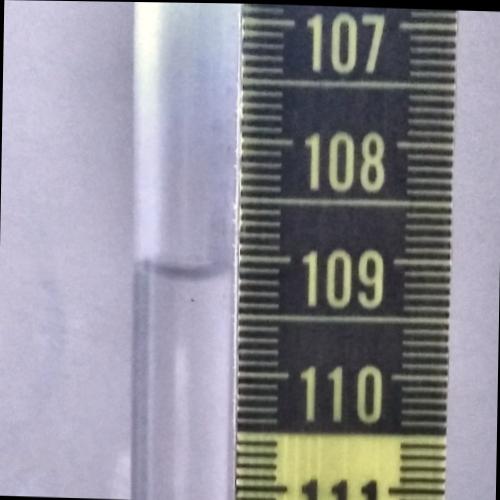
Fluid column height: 109.1 cm